Question: I have the following simplified DB model:

There are plans with jobs. Jobs contain the objectids of locations, but they are not explicitly associated with the table 'Location'.
I have an 'ON DELETE' trigger for the table 'Location'. I want the trigger to reset the 'objectid''s of the jobs to -1.
'''
update dbo.Job
set objectid = -1, lat = -1, lng = -1, location = null
from
(dbo.[Plan] as p
inner join dbo.Job as j on (p.planid = j.planid
and p.userid in (select user_id from deleted)))
inner join deleted as d on j.objectid = d.objectid
'''
My problem:
This trigger resets matching objectids, even if the job belongs to a different 'aspnet_Users'. How can I achieve that only jobs of the corresponding 'aspnet_User' are affected by the trigger?
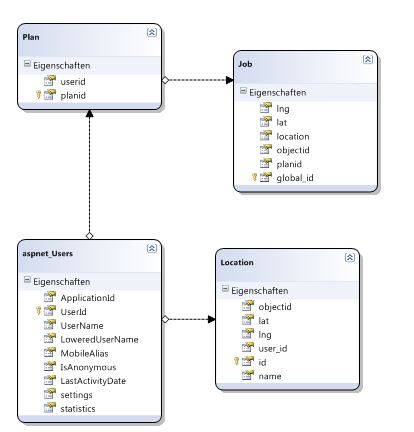
Answer: I think you need to use both the 'objectid' and 'userid' columns with joins and not with 'IN' operator.
Also, I don't see why 'aspnet_Users' should be added:
'''
update
dbo.Job
set
objectid = -1, lat = -1, lng = -1, location = null
from
dbo.Job as j
join
dbo.Plan as p on p.planid = j.planid
join
deleted as d on d.objectid = j.objectid
and d.user_id = p.userid ;
'''